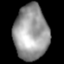
Tissue: lung
Cell type: T cells
Senescence score: 0.2342
Nuclear area (px): 1841
Mean DAPI intensity: 152.499